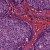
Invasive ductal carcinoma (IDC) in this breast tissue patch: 1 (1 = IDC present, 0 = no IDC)